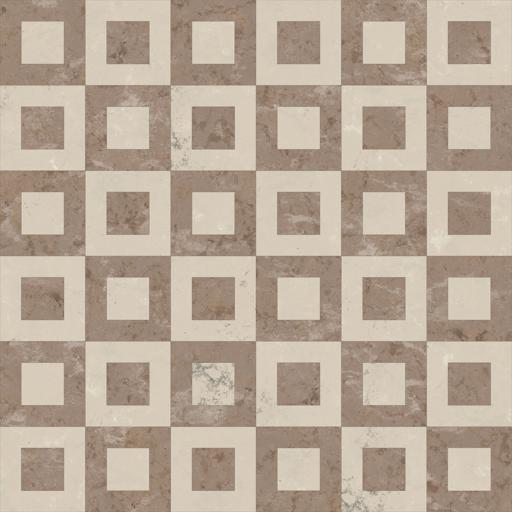
Tags: floor marble stone tiled tiles tiling